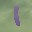
Label: 1